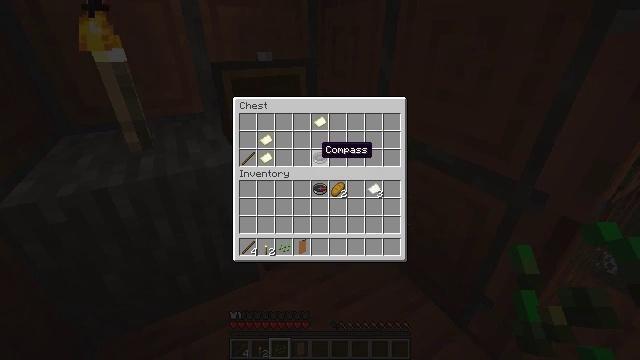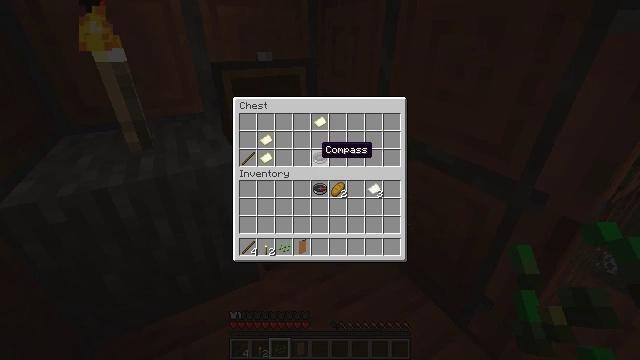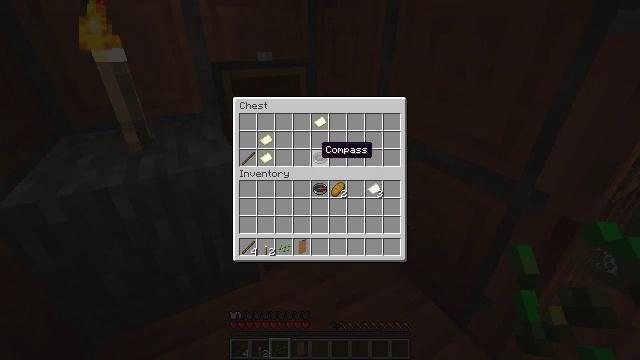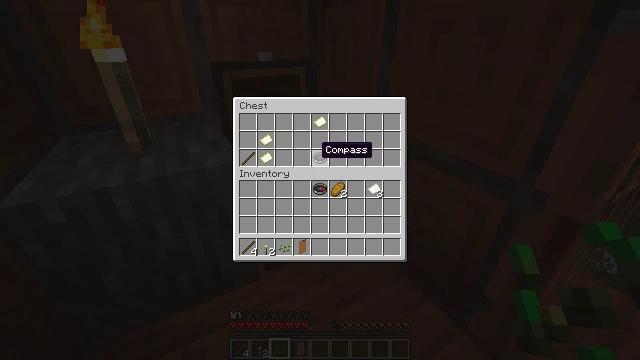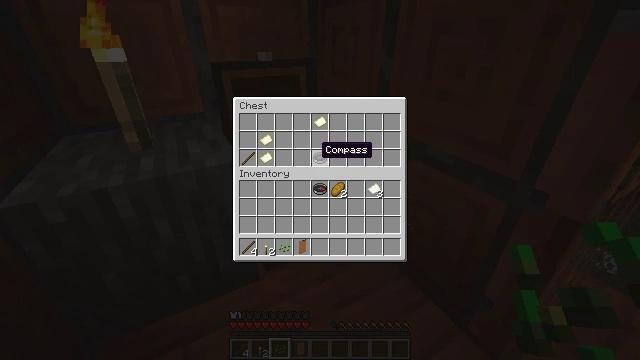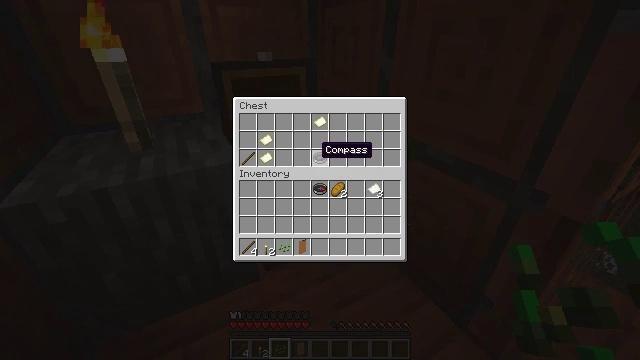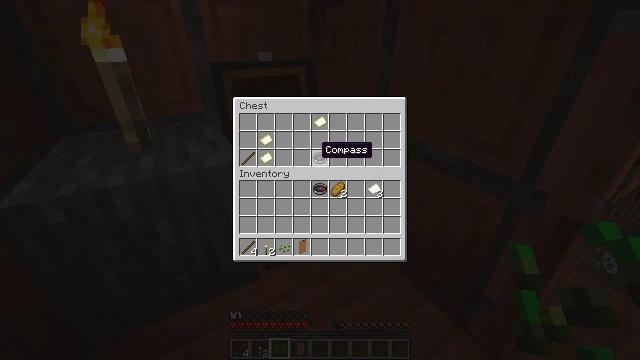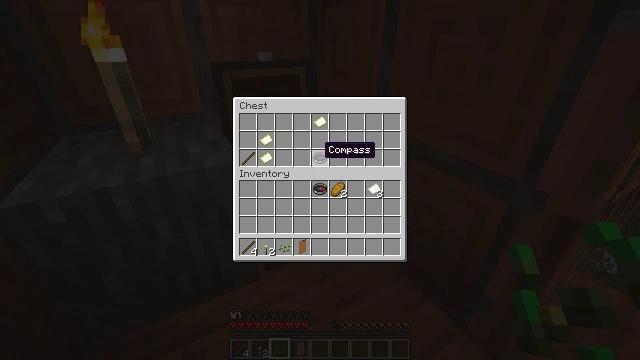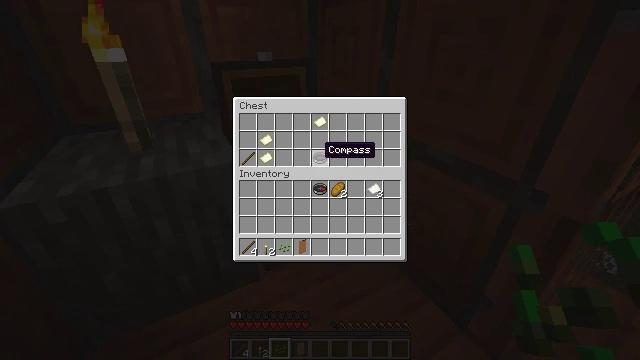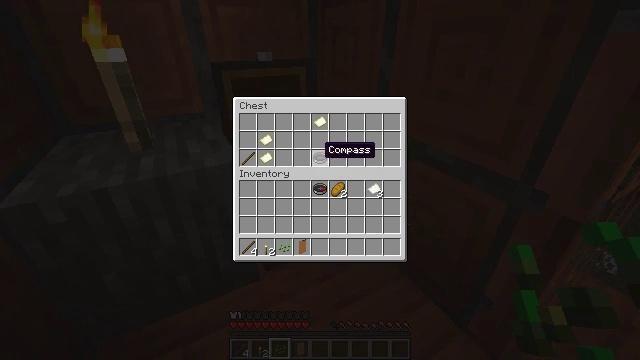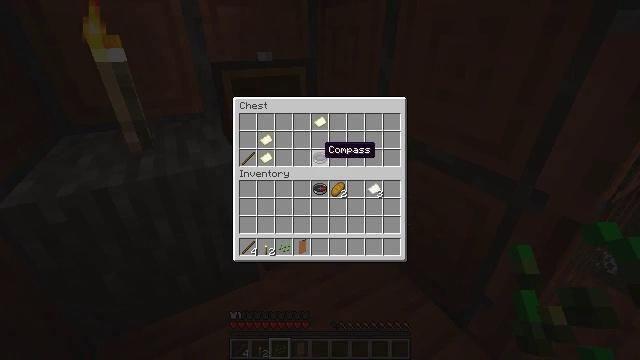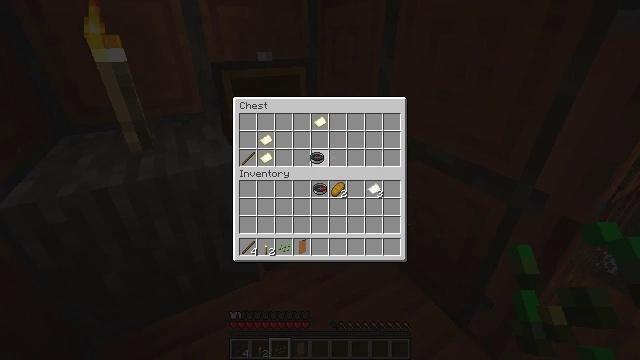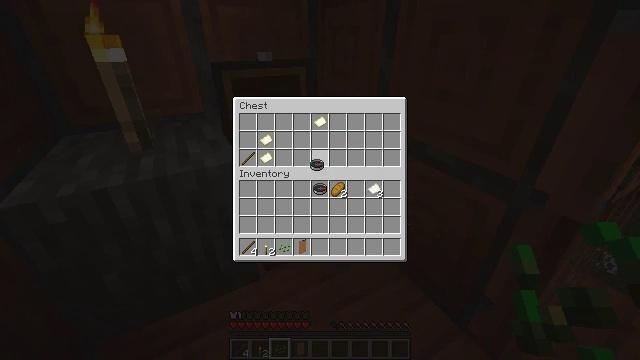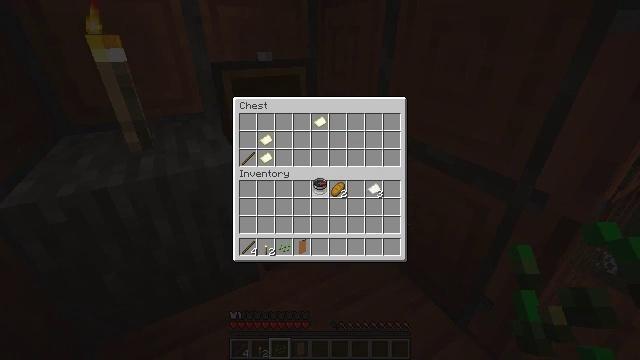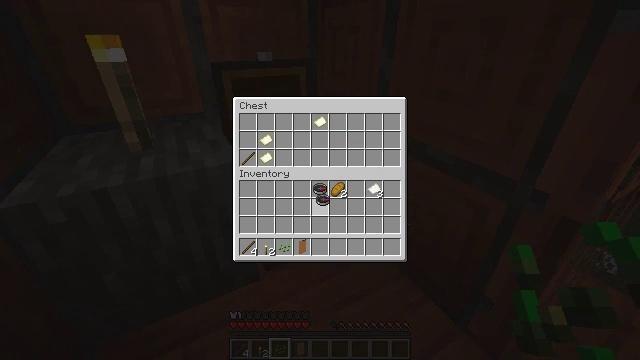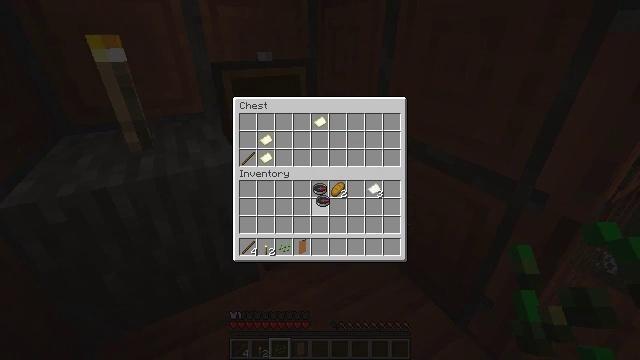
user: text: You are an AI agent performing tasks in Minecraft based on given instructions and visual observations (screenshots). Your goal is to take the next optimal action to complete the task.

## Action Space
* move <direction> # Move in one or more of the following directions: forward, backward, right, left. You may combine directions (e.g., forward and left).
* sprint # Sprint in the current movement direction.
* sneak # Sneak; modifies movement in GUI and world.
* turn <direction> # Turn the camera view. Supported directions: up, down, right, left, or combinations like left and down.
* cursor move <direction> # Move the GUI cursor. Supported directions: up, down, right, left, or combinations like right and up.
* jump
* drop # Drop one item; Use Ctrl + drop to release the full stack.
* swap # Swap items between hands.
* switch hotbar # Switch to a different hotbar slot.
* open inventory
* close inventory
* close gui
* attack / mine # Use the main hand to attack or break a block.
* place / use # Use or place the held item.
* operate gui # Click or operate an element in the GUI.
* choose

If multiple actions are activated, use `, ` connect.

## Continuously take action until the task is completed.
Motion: motion action
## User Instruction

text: Break the acacia wood to collect it.
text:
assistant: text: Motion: no_op
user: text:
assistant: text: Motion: no_op
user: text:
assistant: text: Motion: no_op
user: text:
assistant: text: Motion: no_op
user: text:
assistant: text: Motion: no_op
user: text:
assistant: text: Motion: no_op
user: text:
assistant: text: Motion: no_op
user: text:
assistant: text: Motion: no_op
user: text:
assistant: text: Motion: no_op
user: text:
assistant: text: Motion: no_op
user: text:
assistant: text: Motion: attack / mine
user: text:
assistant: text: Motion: attack / mine
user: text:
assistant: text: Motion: turn down, attack / mine
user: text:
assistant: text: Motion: turn down, attack / mine
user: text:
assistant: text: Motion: no_op
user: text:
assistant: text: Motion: no_op
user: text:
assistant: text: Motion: no_op
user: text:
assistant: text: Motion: no_op
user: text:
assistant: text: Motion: attack / mine
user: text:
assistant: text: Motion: attack / mine
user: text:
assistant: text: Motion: attack / mine
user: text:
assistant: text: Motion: attack / mine
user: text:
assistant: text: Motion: attack / mine
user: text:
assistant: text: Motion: no_op
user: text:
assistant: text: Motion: no_op
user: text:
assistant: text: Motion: no_op
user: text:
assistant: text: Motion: no_op
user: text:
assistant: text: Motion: turn up
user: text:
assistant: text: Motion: turn up
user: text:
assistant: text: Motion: turn up